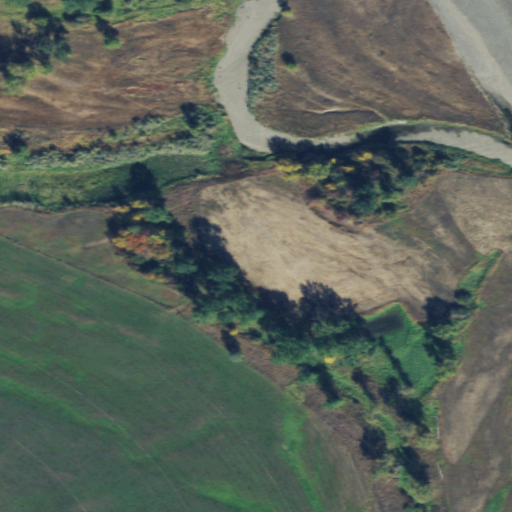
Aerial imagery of valley in Washington named Chopaka Valley containing herbaceous wetlands, woody wetlands, and open water